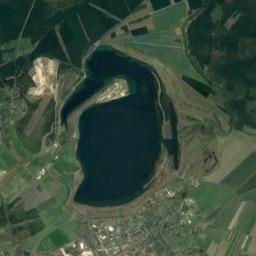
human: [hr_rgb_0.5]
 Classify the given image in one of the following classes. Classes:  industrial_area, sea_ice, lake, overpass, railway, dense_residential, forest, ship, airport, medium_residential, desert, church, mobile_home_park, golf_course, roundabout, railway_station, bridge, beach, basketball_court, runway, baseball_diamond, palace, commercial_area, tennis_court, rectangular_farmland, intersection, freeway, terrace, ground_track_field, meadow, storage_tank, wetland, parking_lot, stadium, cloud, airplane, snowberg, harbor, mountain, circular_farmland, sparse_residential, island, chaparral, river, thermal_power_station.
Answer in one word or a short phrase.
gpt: lake